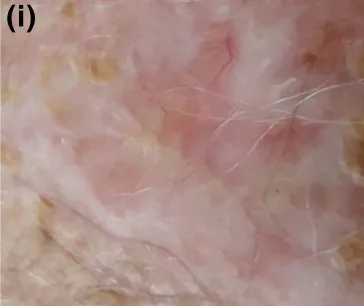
Treatment of the chronic multi-bacterial infection of the scalp over 60 days with a combination of 1 % NCT, 1 % NBrT and 0.1 % BAT. (i) Remarkable epithelialization and tissue repair induced the decision to end the treatments at the clinic.
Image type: medical_photograph (skin_photograph)